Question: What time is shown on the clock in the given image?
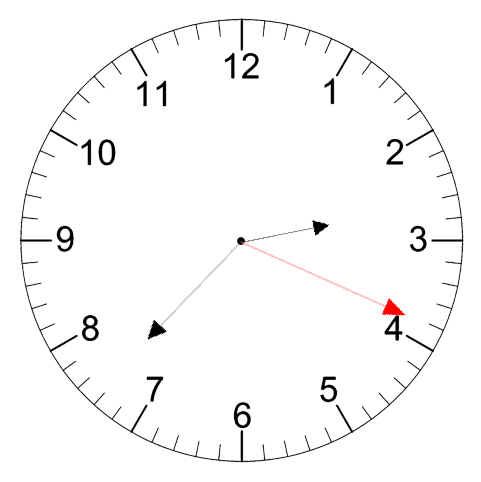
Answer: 02:37:19